Aerial crown-view tile of a tropical tree (Barro Colorado Island, Panama), acquired 20250217:
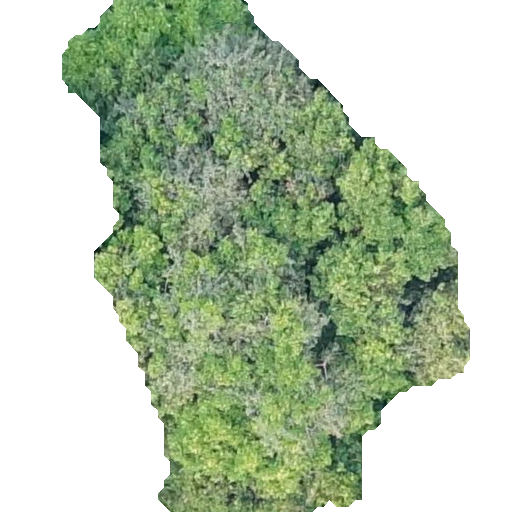
Species: Prioria copaifera
GBIF accepted scientific name: Prioria copaifera
Crown area: 208.651 m²